Aerial crown-view tile of a tropical tree (Barro Colorado Island, Panama), acquired 20250715:
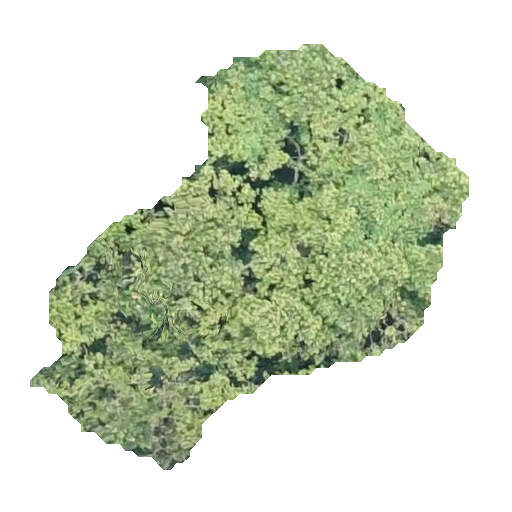
Species: Luehea seemannii
GBIF accepted scientific name: Luehea seemannii
Crown area: 152.135 m²